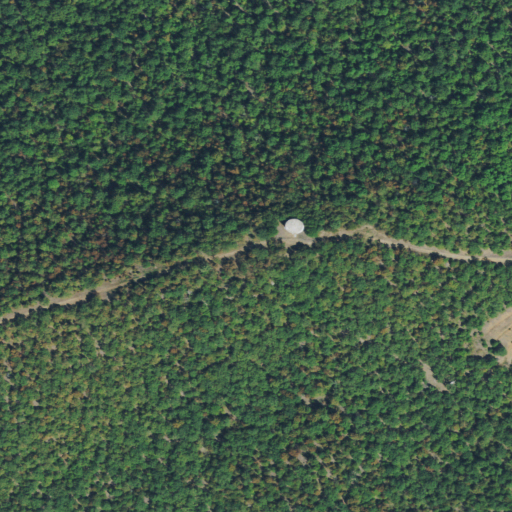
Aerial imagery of mountain in Oklahoma named Standing Rock Mountain containing deciduous forest, grassland, open development, pasture, and low intensity development